Field crop: maize
Growth stage: 2
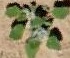
Species: chenopodium